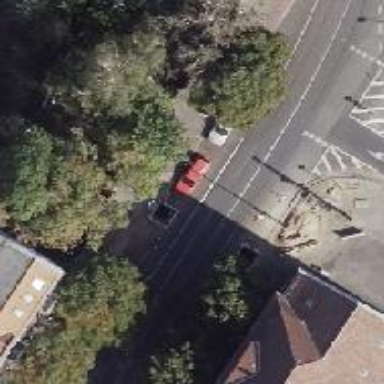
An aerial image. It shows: Unmarked crossing on the road.